Question: I know I'm missing something in the details here.
## Problem
Despite Googling, trying examples, different formats, etc, the AJAX request that I send always is validated as having all fields empty, but not being null.
I think I'm not sending things in the proper format for the controller to recognize it as an object but I'm not sure what.
## Fiddler: What my request looks like
With some dummy data:

## Code: Model Class
'''
public class ContactUsMessage
{
public string Email { get; set; }
public string Name { get; set; }
public string PhoneNumber { get; set; }
public string Message { get; set; }
}
'''
## Code: WebAPI Controller
'''
[HttpPost]
public HttpResponseMessage NewMessage(ContactUsMessage messageToSend)
{
if (messageToSend == null)
{
var sadResponse = Request.CreateResponse(HttpStatusCode.BadRequest, "Empty Request");
return sadResponse;
}
var messageValidator = new ContactUsMessageValidator();
var results = messageValidator.Validate(messageToSend);
var failures = results.Errors;
var sadString = "";
if (!results.IsValid)
{
foreach (var error in failures)
{
sadString += " Problem: " + error.ErrorMessage;
}
var sadResponse = Request.CreateResponse(HttpStatusCode.NotAcceptable, "Model is invalid." + sadString);
return sadResponse;
}
else
{
SendContactFormEmail(messageToSend.Email, messageToSend.Name, messageToSend.PhoneNumber, messageToSend.Message);
}
'''
## Code: JavaScript on Page
'''
function sendSubmissionForm() {
var dataObject = JSON.stringify(
{
messageToSend: {
'Email': $('#inpEmail').val(),
'Name': $('#inpName').val(),
'PhoneNumber': $('#inpPhone').val(),
'Message': $('#inpMessage').val()
}
});
$.ajax({
url: '/api/contactus/newmessage',
type: 'POST',
done: submissionSucceeded,
fail: submissionFailed,
data: dataObject
});
}
'''
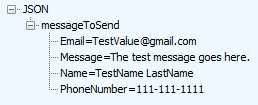
Answer: When you JSON.stringifyied your data object you converted it to JSON. But you forgot to set the Content-Type request header and the Web API has no way of knowing whether you are sending JSON, XML or something else:
'''
$.ajax({
url: '/api/contactus/newmessage',
type: 'POST',
contentType: 'application/json',
done: submissionSucceeded,
fail: submissionFailed,
data: dataObject
});
'''
Also when building the JSON you don't need to wrap it in an additional property that matches your method argument name. The following should work as well:
'''
var dataObject = JSON.stringify({
'Email': $('#inpEmail').val(),
'Name': $('#inpName').val(),
'PhoneNumber': $('#inpPhone').val(),
'Message': $('#inpMessage').val()
});
'''